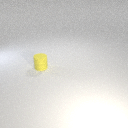
small yellow rubber cylinder